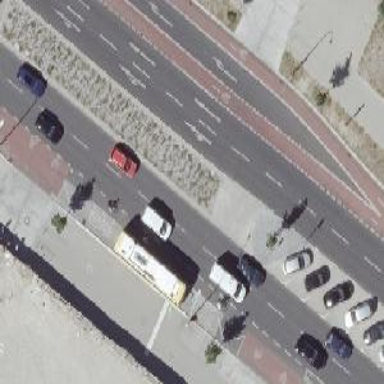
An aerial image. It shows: Secondary road with asphalt surface. It is dual carriageway with shared busway on the right side for cyclists.